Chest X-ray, AP view. Patient: 65 years old, sex M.
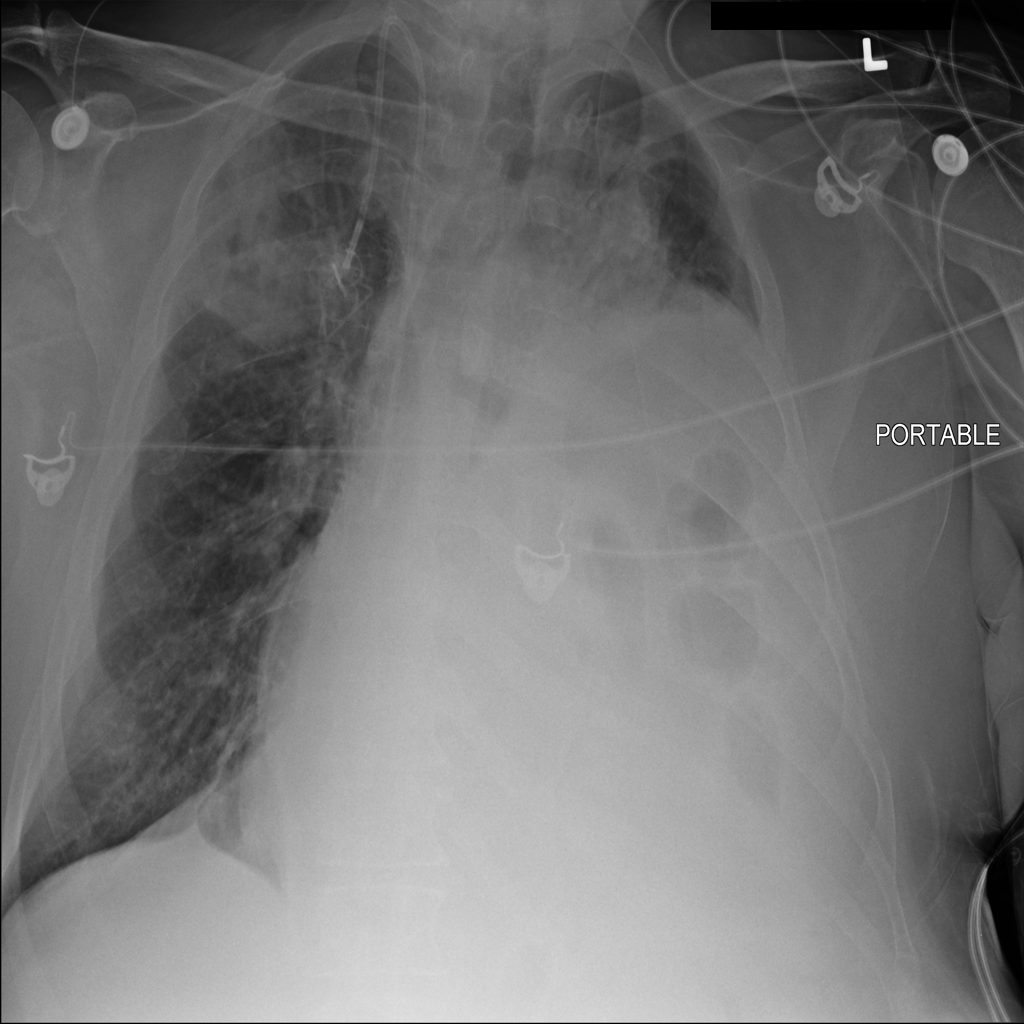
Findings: Atelectasis, Consolidation